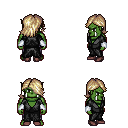
a pixel art fantasy rpg character, male body template, orc, green skin, gray robe, metal pants, white blonde swoop hairstyle, white cloth bracers, maroon shoes, four views (front, back, left, right), 2x2 character sprite sheet, small pixel art, hard edges, no anti-aliasing